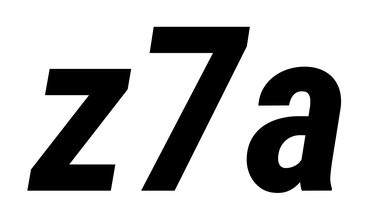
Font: Roboto-Italic_Condensed_Bold_Italic